Question: I have a spinner drop down list that I'd like to change color of selected item but not the list item.

What I want is to make the selected item text color in the blue background only to be white and the others to be black as they are.
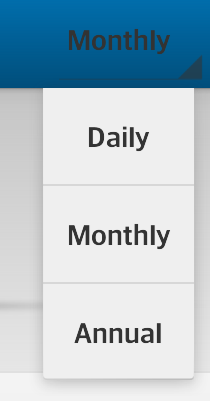
Answer: '''
private OnItemSelectedListener OnCatSpinnerCL = new AdapterView.OnItemSelectedListener() {
public void onItemSelected(AdapterView<?> parent, View view, int pos,
long id) {
((TextView) parent.getChildAt(0)).setTextColor(Color.BLUE);
((TextView) parent.getChildAt(0)).setTextSize(5);
}
public void onNothingSelected(AdapterView<?> parent) {
}
};
'''